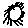
Label: sun